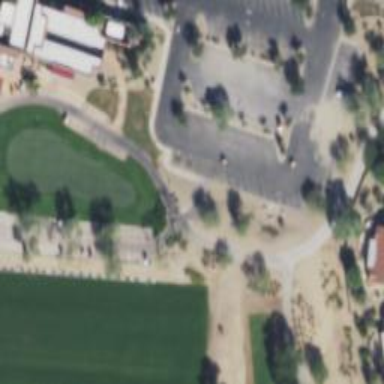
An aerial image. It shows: Path for golf carts.